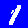
Digit: 1